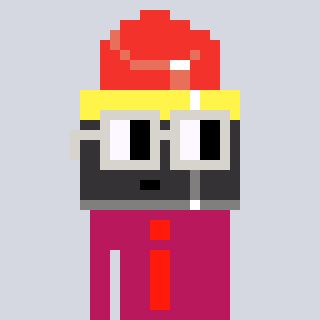
a pixel art character with square light gray glasses, a lipstick-shaped head and a darkpink-colored body on a cool background